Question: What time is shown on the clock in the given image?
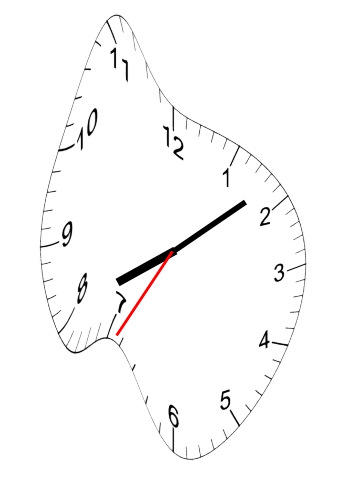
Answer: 08:08:35